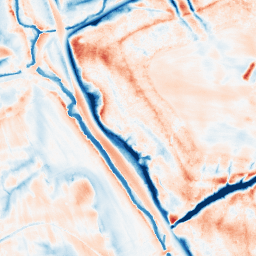
Category: edge_preserving
Decomposition family: guided
Decomposition parameters: radius: 8
eps: 0.01
Upsampling method: quartic
Upsampling parameters: scale: 4
Upsampling scale: 4